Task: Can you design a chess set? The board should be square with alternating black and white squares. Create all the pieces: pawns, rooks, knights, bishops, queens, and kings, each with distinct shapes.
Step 5342:
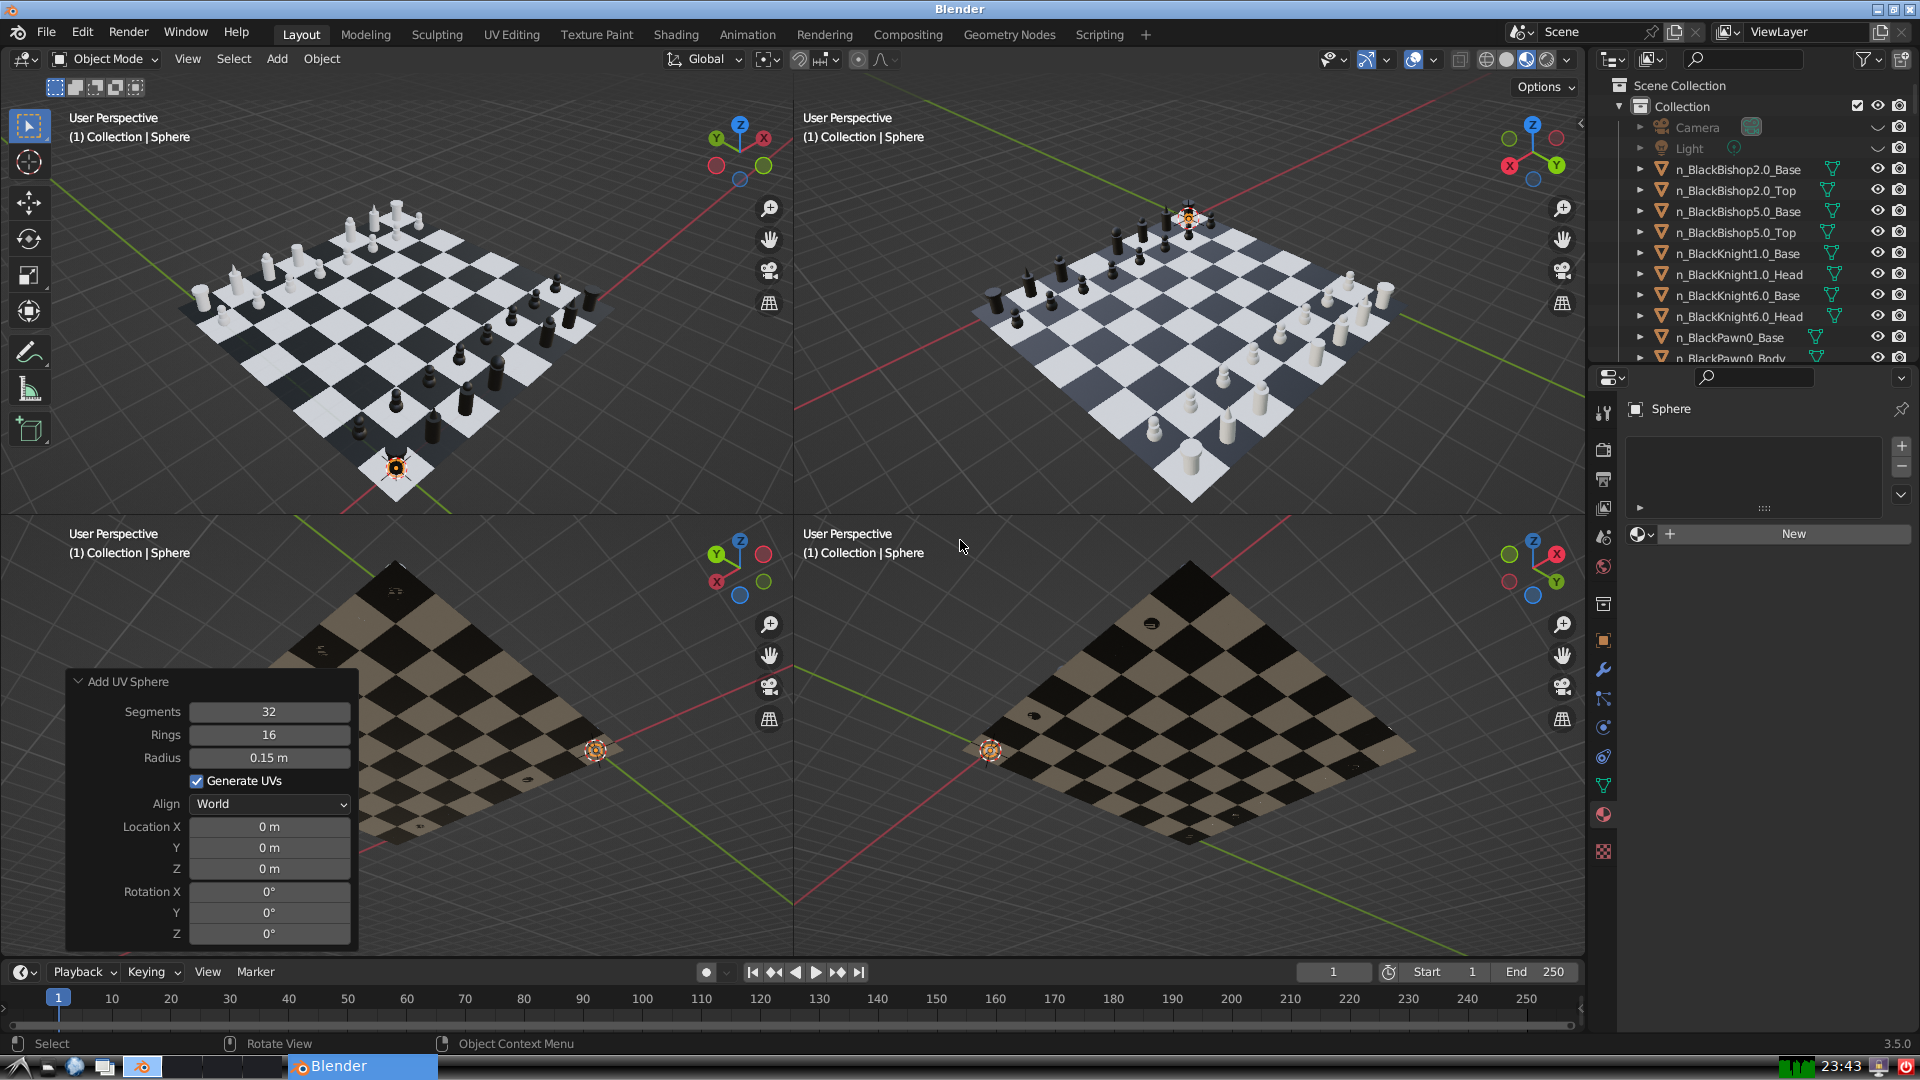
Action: {"key_press": ['Ctrl, Home']}